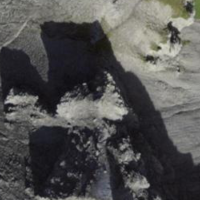
EUNIS habitat code: 48
Species observed at this site:
Montifringilla nivalis